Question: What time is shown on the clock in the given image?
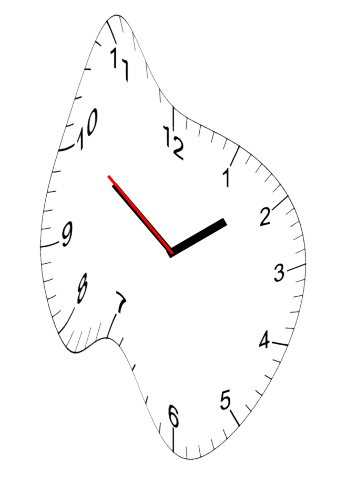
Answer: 01:50:51